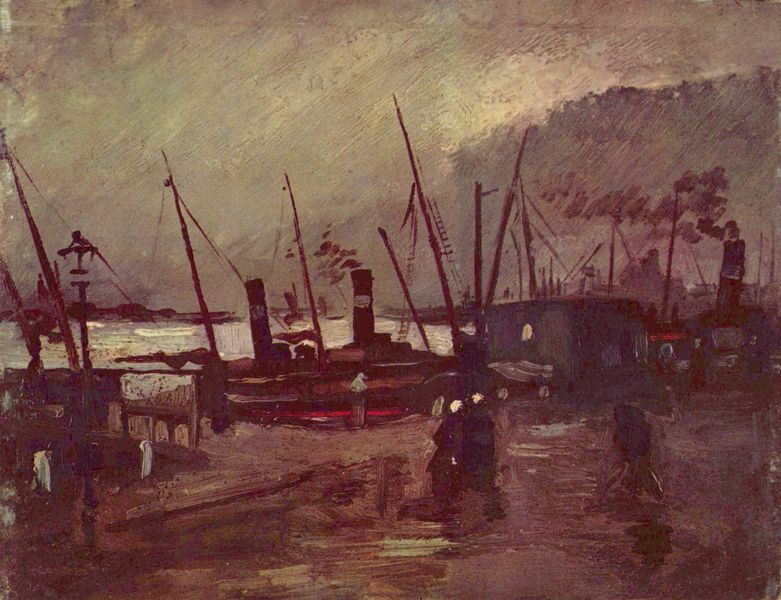
Titel: Kai in Antwerpen mit Schiffen
Künstler: Vincent van Gogh
Standort: Amsterdam
Institution: Van Gogh Museum
Schlagwörter: dunkel, himmel, meer, schatten, wasser, wolken, impressionismus, landschaft, menschen, see, ufer, abend, braun, fenster, grau, holz, lampe, laterne, licht, männer, nacht, pfeiler, schwarz, weiss, regenschirm, rot, schirm, wolke, beige, leute, malerei, bild, spiegel, öl, dämmerung, nass, spiegelung, wind, gewässer, pastos, qualm, rauch, sonne, insel, england, boot, boote, kahn, kamin, kamine, schornstein, gischt, küste, schiff, schiffe, segel, strand, düster, mast, segelschiff, schornsteine, schlot, hafen, anleger, kai, masten, ölgemälde, dampf, dampfer, dampfschiff, kutter, steg, sturm, turner, unwetter, monet, reflexe, abendrot, striche, reflexion, stege, regen, nachts, spaziergänger, inseln, garu, dampfschiffe, verhangen, whistler, m#nner, impresionism, bppte